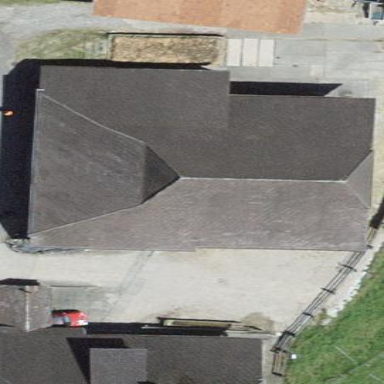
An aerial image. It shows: Barn.